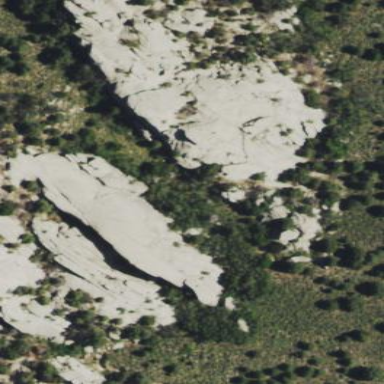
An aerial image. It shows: Landscape of bare rock.